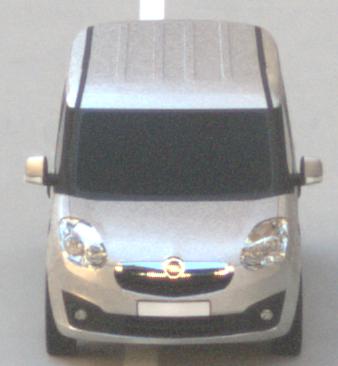
Make: Opel
Model: Combo Combi L1H1 1.4
Detailed model: Combo (D) Combi
Model produced from: 2012/01
Model produced until: 2013/11
Doors: 5
Color: white
Road condition: dry road
Daytime: morning or afternoon
Contrast: low contrast